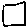
Label: square